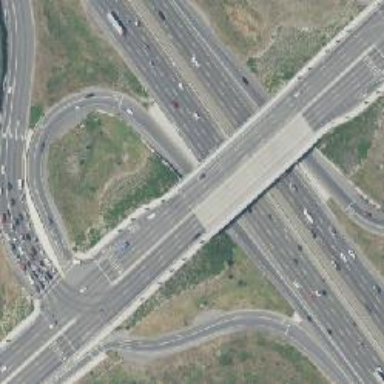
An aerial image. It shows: Bridge crossing over highway trunk expressway.